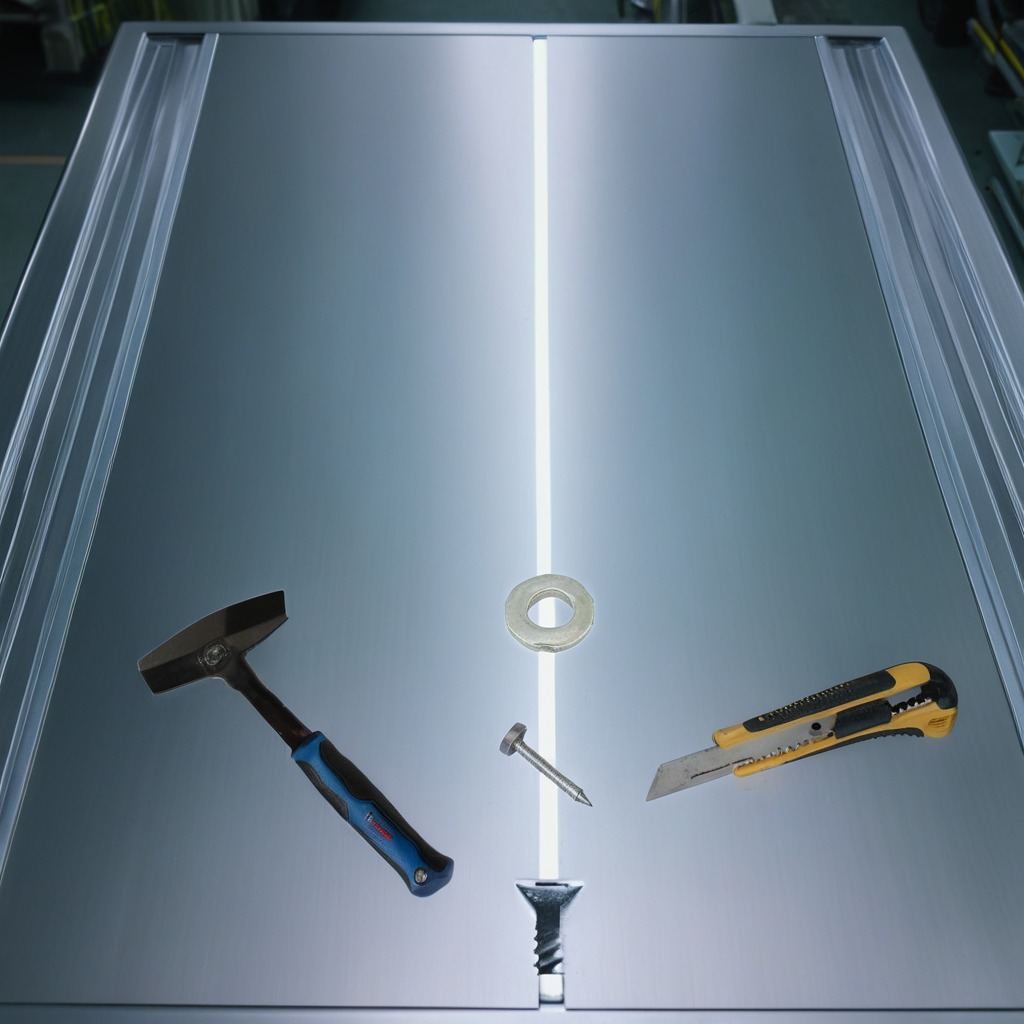
A utility knife, a flat metal washer, a metal machine screw, an iron nail, and a hammer are lying on a metal table in a machine shop under fluorescent lights.